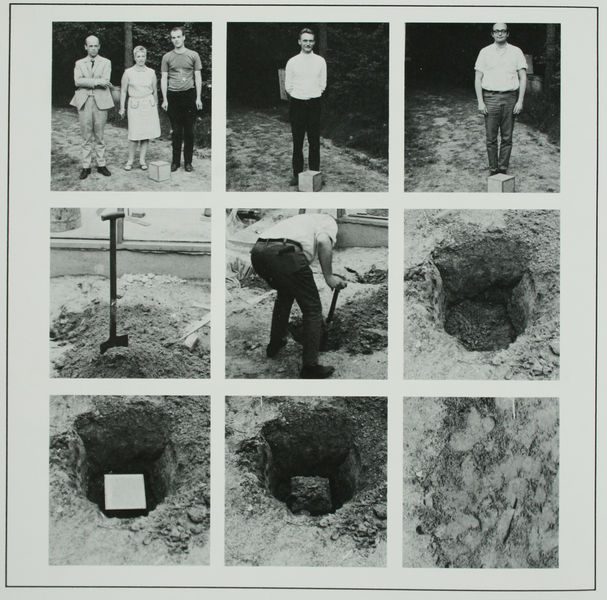
Titel: Buried Cube containing an Object of Importance but little Value
Künstler: Sol Lewitt
Standort: Bergeyk
Institution: Collection Martin Visser
Schlagwörter: mann, weiß, bäume, menschen, frau, grau, männer, schwarz, hemd, rahmen, trauer, erde, gitter, drei, familie, personen, wald, fotos, lehm, grube, foto, fotografie, bücken, abschied, loch, reihe, löcher, quadrate, serie, forscher, graben, zeit, urne, spaten, neun, box, grundsteinlegung, prozess, ausgrabung, schaufeln, handlung, trio, bestattung, ablauf, beisetzung, grundstein, phasen, beklemmung, begraben, erdloch, eingrabung, fotostrecke, single, vergraben